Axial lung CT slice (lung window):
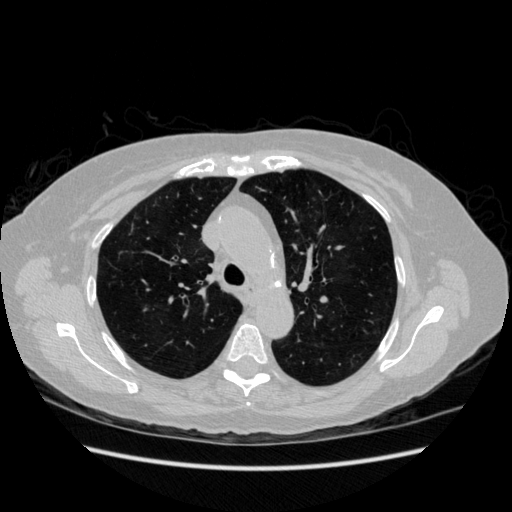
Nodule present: no